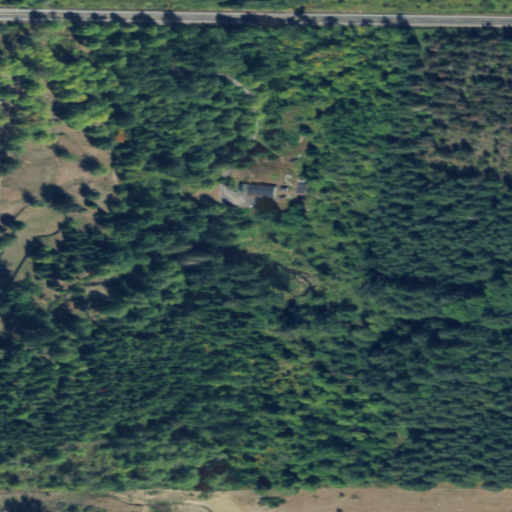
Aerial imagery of valley in Washington named Shoestring Valley containing woody wetlands, open development, herbaceous wetlands, low intensity development, evergreen forest, pasture, and shrub